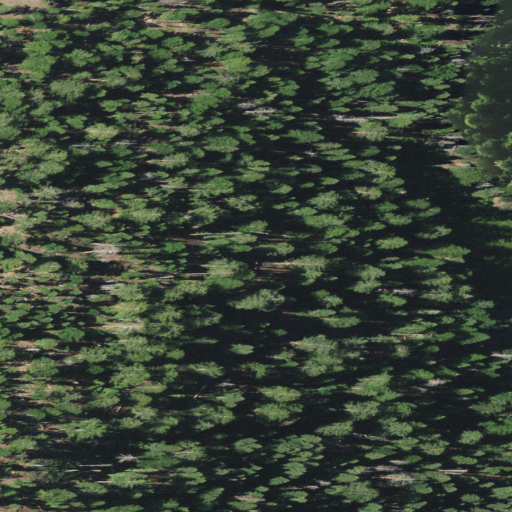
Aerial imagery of gap in California named Hole in the Ground containing evergreen forest, shrub, grassland, and woody wetlands